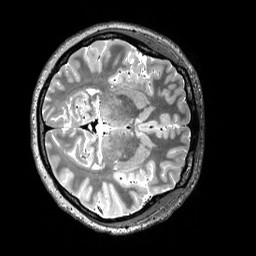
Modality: T2w
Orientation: axial
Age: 27
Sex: female
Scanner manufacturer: siemens
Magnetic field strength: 3 T
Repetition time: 3.2 s
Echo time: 0.565 s